Aerial crown-view tile of a tropical tree (Barro Colorado Island, Panama), acquired 20241216:
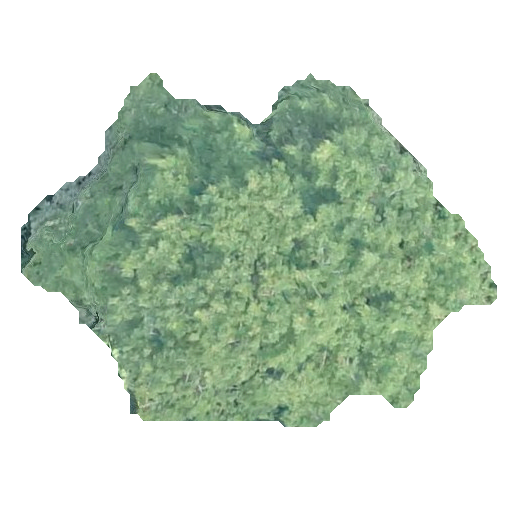
Species: Virola surinamensis
GBIF accepted scientific name: Virola surinamensis
Crown area: 162.966 m²